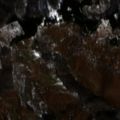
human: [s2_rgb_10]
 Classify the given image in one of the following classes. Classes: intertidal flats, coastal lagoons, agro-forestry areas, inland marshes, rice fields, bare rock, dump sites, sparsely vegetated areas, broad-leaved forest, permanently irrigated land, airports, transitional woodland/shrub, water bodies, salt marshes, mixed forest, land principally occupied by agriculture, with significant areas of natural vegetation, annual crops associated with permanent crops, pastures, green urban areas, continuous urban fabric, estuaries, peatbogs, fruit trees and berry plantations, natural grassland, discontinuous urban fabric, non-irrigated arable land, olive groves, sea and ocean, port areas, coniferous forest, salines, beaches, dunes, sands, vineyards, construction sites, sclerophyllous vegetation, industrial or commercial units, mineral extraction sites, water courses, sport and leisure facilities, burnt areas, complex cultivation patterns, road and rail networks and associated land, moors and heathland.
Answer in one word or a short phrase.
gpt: pastures, broad-leaved forest, mixed forest, transitional woodland/shrub